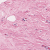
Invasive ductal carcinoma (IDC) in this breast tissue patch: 0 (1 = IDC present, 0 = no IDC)